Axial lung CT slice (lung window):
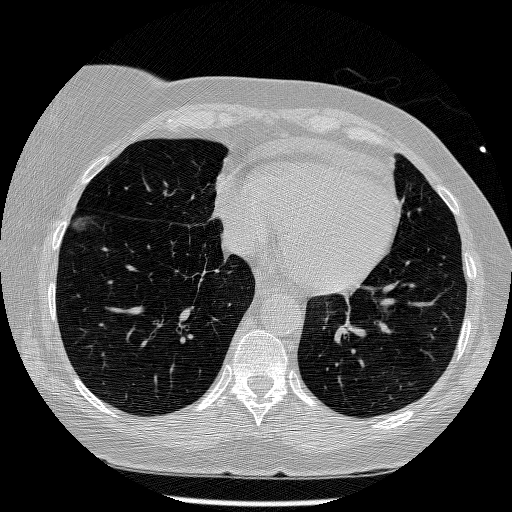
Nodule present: no